Field crop: maize
Growth stage: 2
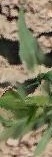
Species: maize